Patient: sex F, age 59
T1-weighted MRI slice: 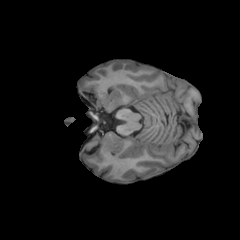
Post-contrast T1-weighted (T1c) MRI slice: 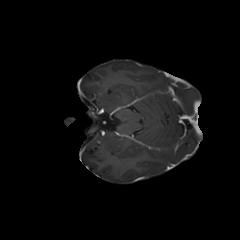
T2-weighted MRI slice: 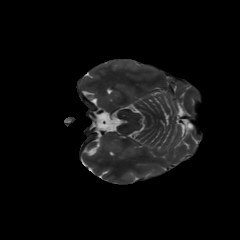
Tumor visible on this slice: no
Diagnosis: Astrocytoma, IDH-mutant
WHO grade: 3